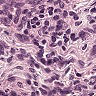
Metastatic tissue present: no